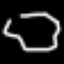
Label: octagon